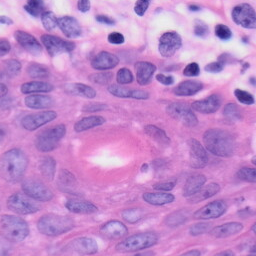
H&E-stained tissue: Skin